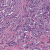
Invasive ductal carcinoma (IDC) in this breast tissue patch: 1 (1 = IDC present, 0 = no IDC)